Field crop: tomato
Growth stage: 1
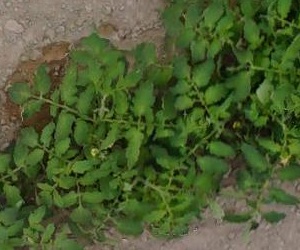
Species: tomato